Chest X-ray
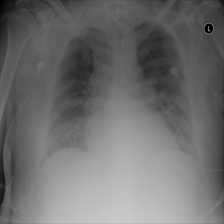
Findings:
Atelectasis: negative
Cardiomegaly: negative
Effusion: negative
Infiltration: negative
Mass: negative
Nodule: negative
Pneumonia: negative
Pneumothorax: negative
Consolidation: negative
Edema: negative
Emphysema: negative
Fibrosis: negative
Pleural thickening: negative
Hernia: negative